Field crop: maize
Growth stage: 2
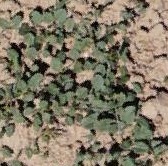
Species: convolvulus